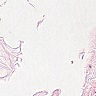
Metastatic tissue present: no